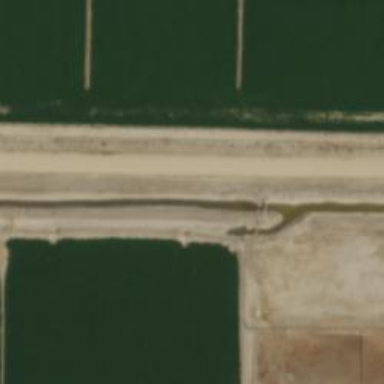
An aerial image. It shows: Sluice gate on waterway.